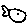
Label: fish